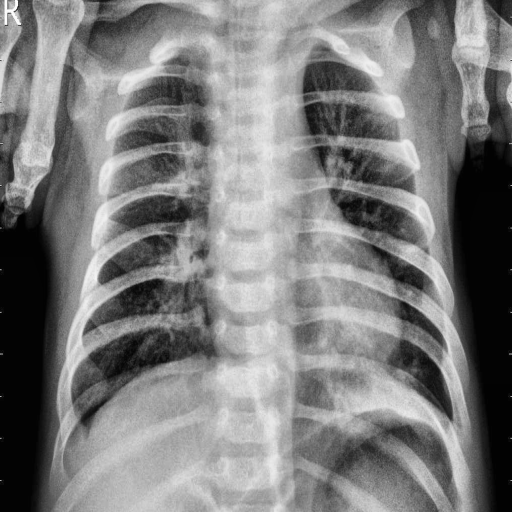
Finding: PNEUMONIA